Question: I am working on custom 'PreferenceScreen', I have created a custom screen for the settings page using 'PreferenceActivity'.
Below is my preference screen.

I need to change badge of Download data dynamically.
I followed this <URL> for achieve this layout.
I already tried all answer of that question but not working single answer.
Is there any other way to find View which is inside preference?
'''
<?xml version="1.0" encoding="utf-8"?>
<PreferenceScreen xmlns:android="http://schemas.android.com/apk/res/android">
<Preference android:title="@string/settings_user_profile" android:key="user_profile" android:summary="@string/settings_user_profile_desc" android:layout="@layout/setting_list"></Preference>
<Preference android:title="@string/settings_download" android:key="download_data" android:summary="@string/settings_download_desc" android:layout="@layout/setting_list"></Preference>
</PreferenceScreen>
'''
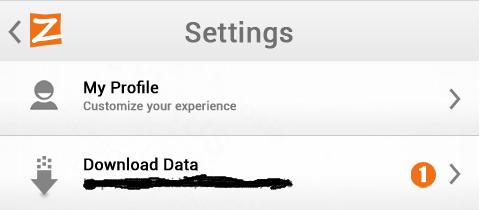
Answer: You can subclass 'Preference', overriding 'onBindDialogView()' - just remember to change the XML from '<Preference...>' to include your package and class '<com.example.app.BadgedPreference...>':
'''
@Override
protected void onBindDialogView(View v) {
super.onBindDialogView(v);
Log.v( "onBindDialogView()", v.getClass().getSimpleName() );
}
'''
If your 'BadgedPreference' has a method for handling your change, you can use it a bit more easily - from within your 'PreferenceActivity':
'''
PreferenceScreen myPrefScreen = (PreferenceScreen)getPreferenceScreen();
BadgedPreference bp = (BadgedPreference)myPrefScreen.findPreference("download_data");
// Custom method
bp.setBadgeValue(12);
'''
Even more simply, you can use a standard 'Preference', just style its summary field as a 'badge', then you can set the value using the included Summary field:
'''
Preference pref = (Preference)myPrefScreen.findPreference("download_data");
pref.setSummary("12");
'''
Let me know if you have any questions.